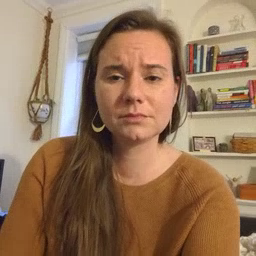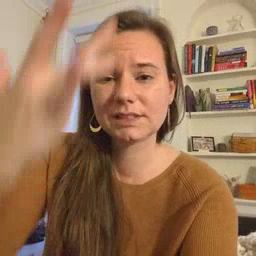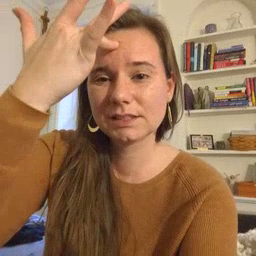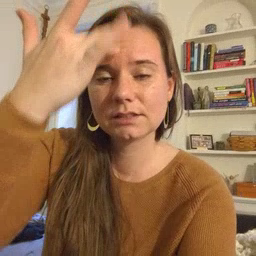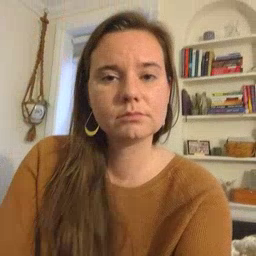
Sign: sick